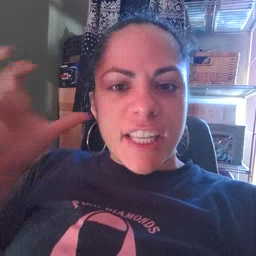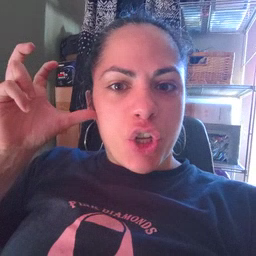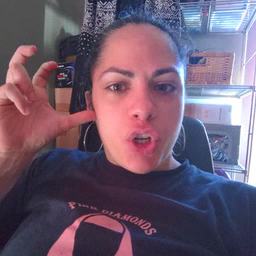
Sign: hear